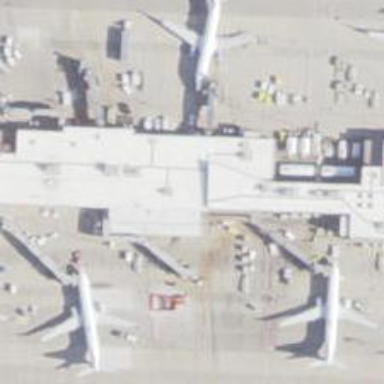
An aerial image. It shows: Airport gate.